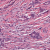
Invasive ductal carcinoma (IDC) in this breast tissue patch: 1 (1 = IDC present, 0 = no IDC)